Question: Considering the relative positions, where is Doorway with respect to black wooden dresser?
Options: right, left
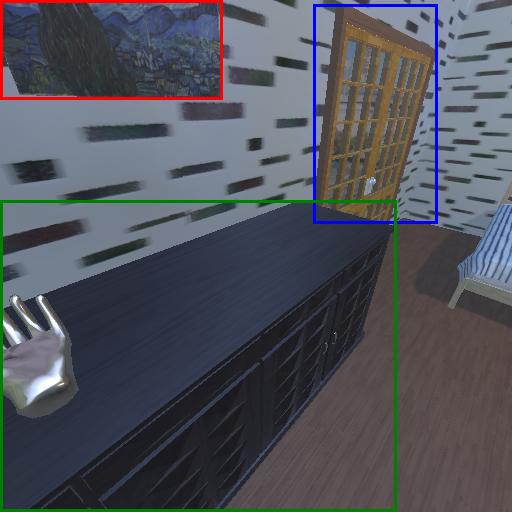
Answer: right